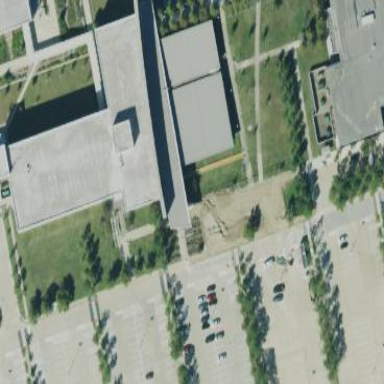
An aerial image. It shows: College building.